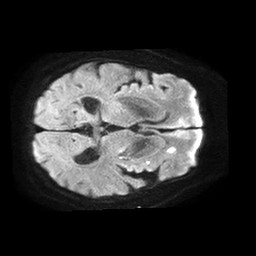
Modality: TRACE
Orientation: axial
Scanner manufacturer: philips
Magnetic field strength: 1.5 T
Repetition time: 4.6 s
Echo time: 0.08631 s